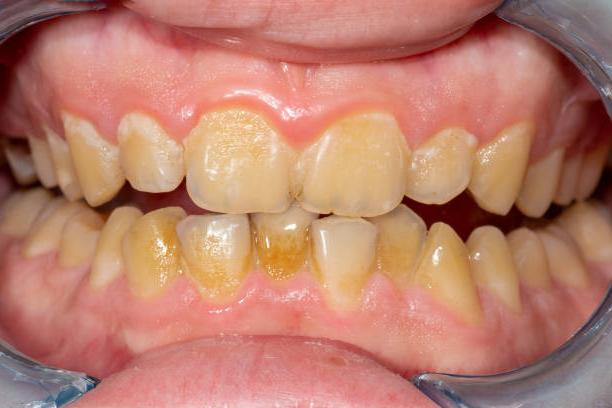
Condition: Gingivitis